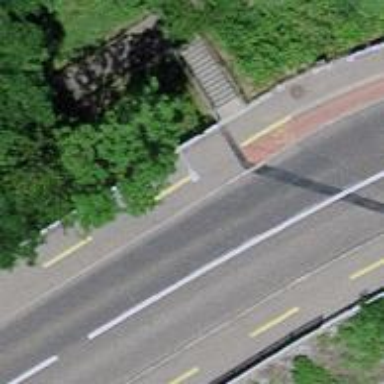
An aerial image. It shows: Cycleway bridge with asphalt surface.